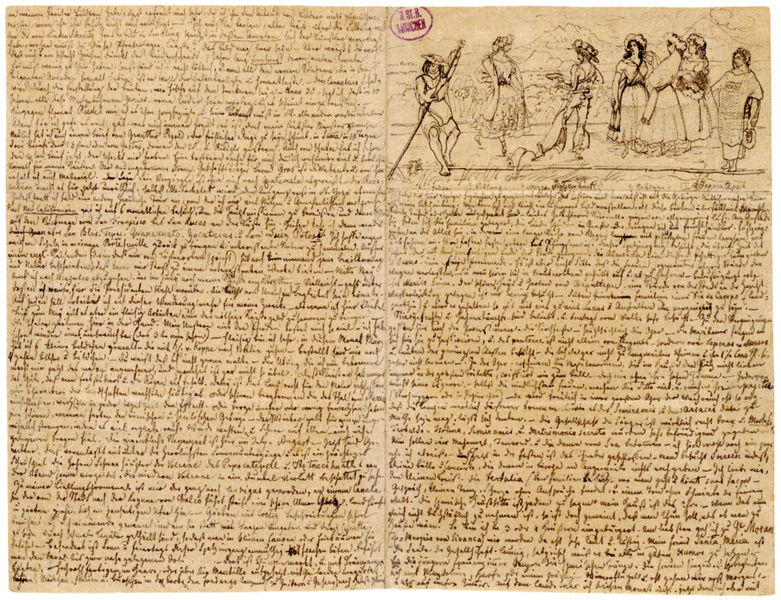
Titel: Brief von Johann Moritz Rugendas in Mexico-Stadt an seine Schwester Luise in Augsburg, 31. März 1832
Künstler: Johann Moritz Rugendas
Standort: München
Institution: Bayerische Staatsbibliothek
Schlagwörter: blätter, dunkel, feder, himmel, mann, schatten, wasser, frauen, gelb, landschaft, menschen, blumen, braun, damen, elegant, frau, grau, haar, hell, hut, hüte, kleid, kleider, licht, männer, schwarz, skizze, szene, zeichnung, rot, schal, beige, herren, mode, rock, tanz, jung, mensch, stehen, bild, hügel, natur, gewand, gewänder, blatt, hübsch, rechts, boot, stock, beine, schleppe, spanien, taille, schiff, schrift, sommer, papier, umrisse, italien, venedig, zwei, röcke, stab, studie, berge, gebirge, grafik, graphik, lila, violett, klein, vergilbt, spalten, sepia, karikatur, falte, weib, weiber, lesen, umriss, fotografie, oben, tusche, buch, orientalisch, kontur, druck, stich, seite, illustration, text, bericht, stempel, kranz, kopie, tinte, heft, studien, tracht, seiten, brief, schreiben, floss, kostüme, notizbuch, kränze, stange, zeilen, skizzen, buchseiten, sexy, handschrift, beschreibung, dokument, traktat, leonardo, schreibschrift, südländisch, da vinci, leonardo da vinci, theorie, gondel, gondoliere, falz, schwarzu, papyrus, barke, türke, cowboy, doppelseite, tagebuch, manuskript, aufzeichnungen, grimm, verblichen, handscharift, western, tagebuhc, fedezeichnung, reisebericht, schrifttext, kleidsam